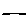
Label: line